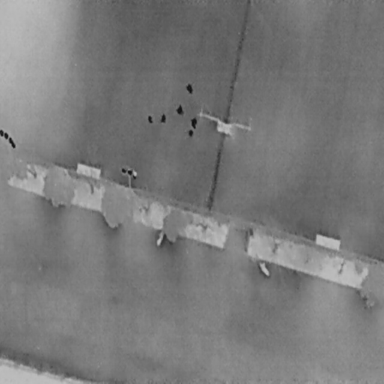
There are six People in the infrared image.